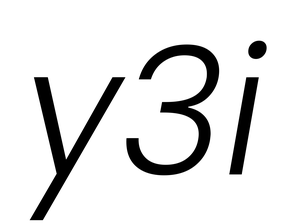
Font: Poppins-LightItalic